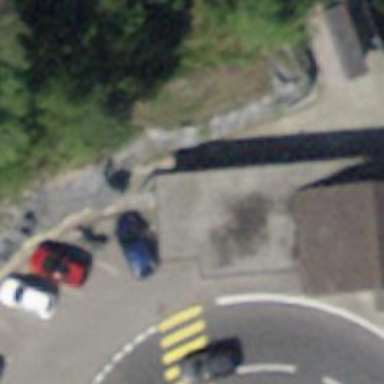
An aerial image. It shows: Toilets are available here.